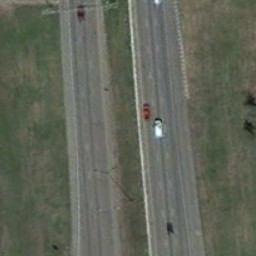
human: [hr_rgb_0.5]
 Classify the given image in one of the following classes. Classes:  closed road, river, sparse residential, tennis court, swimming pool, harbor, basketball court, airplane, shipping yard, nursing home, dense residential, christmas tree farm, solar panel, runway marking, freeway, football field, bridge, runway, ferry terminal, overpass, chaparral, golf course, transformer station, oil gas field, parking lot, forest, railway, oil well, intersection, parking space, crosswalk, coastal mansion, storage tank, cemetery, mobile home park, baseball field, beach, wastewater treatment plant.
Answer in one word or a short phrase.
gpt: freeway